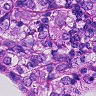
Metastatic tissue present: yes